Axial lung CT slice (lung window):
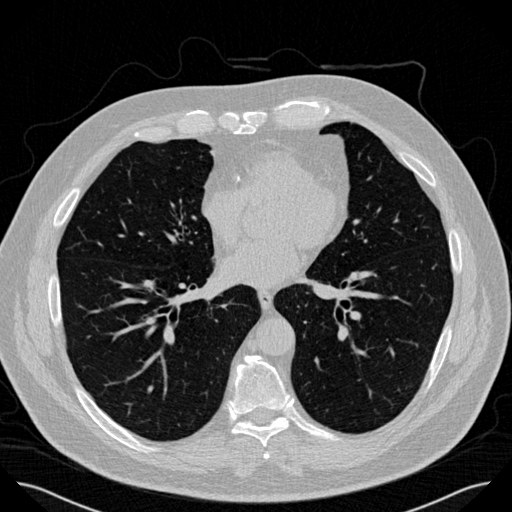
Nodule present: no